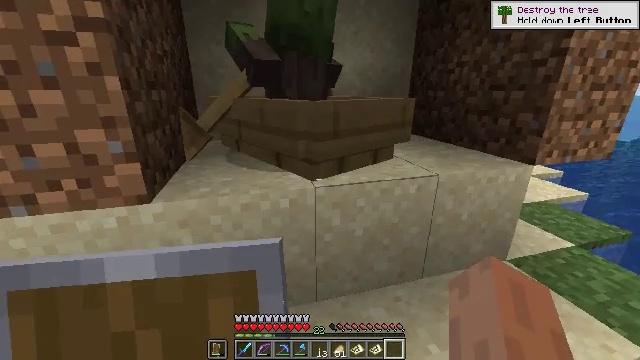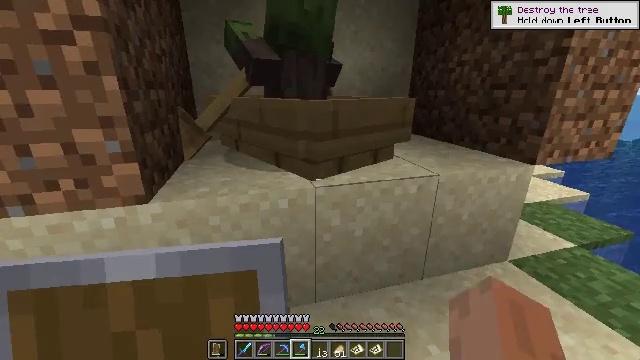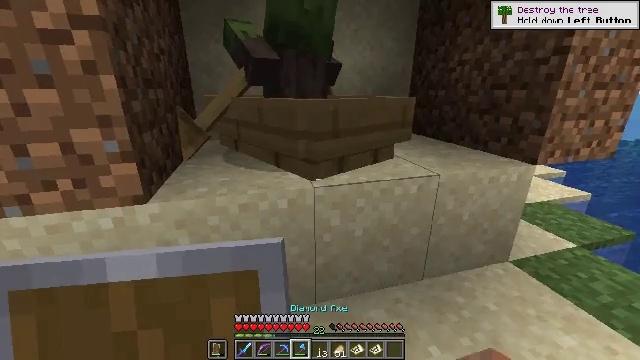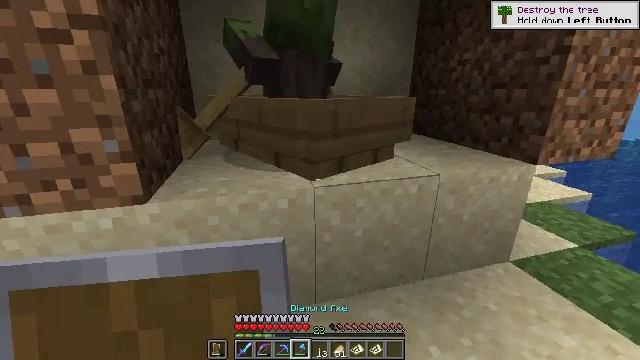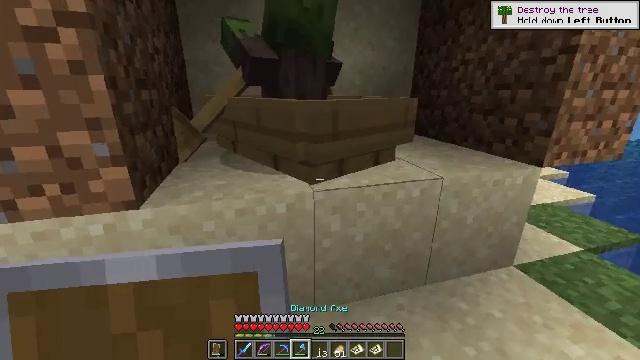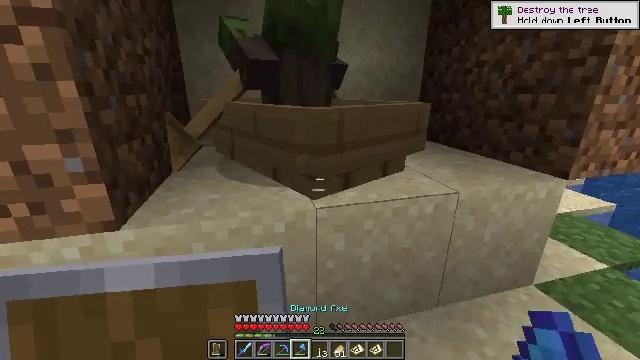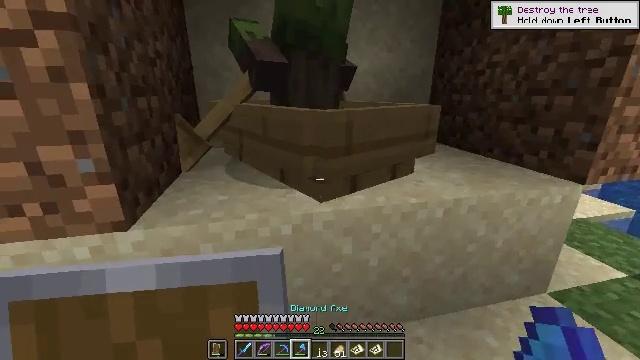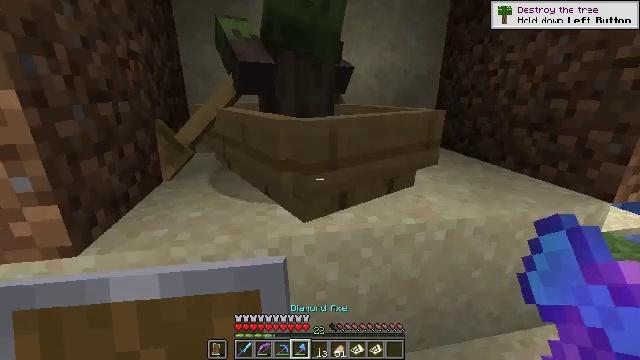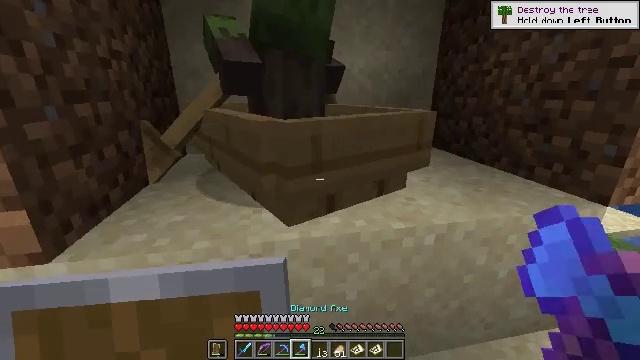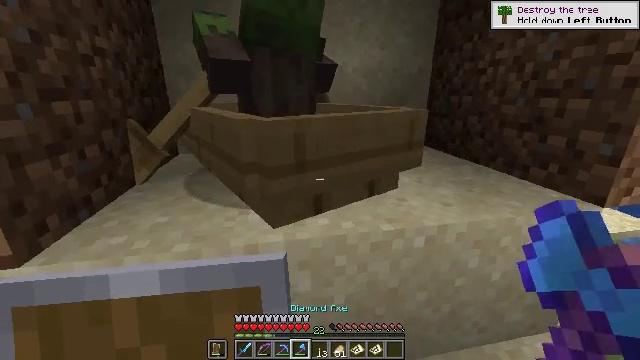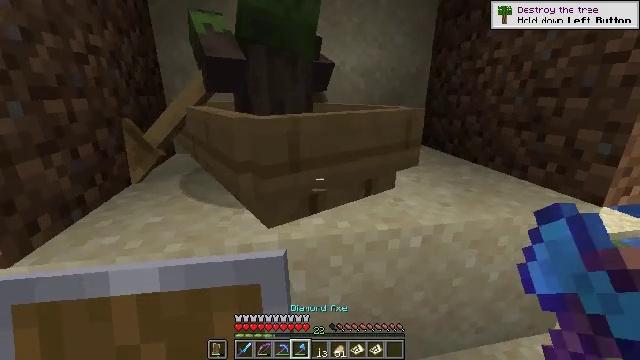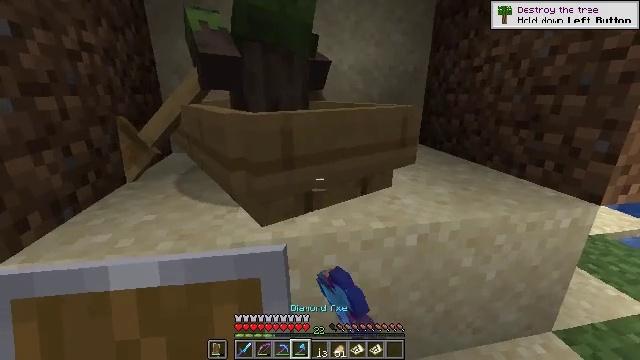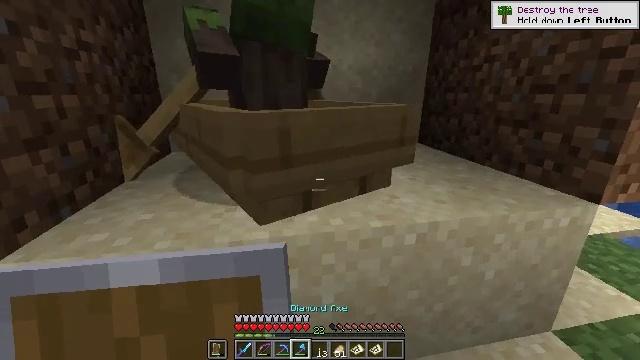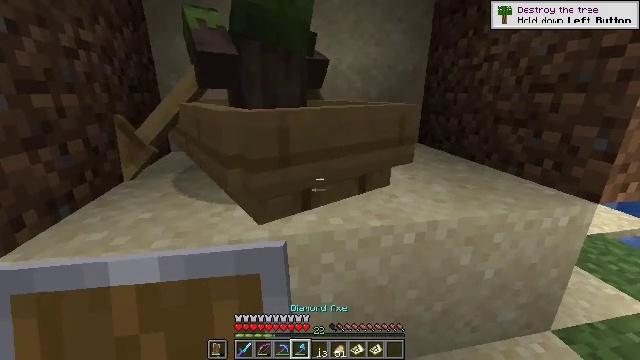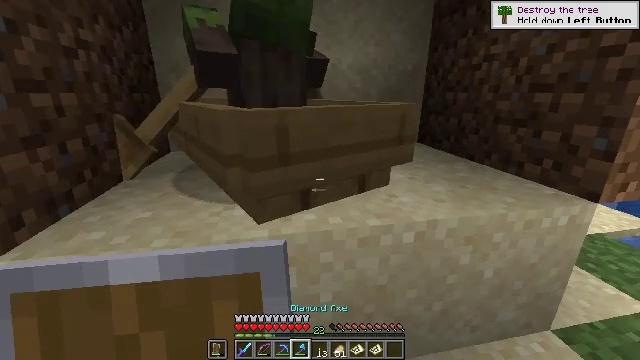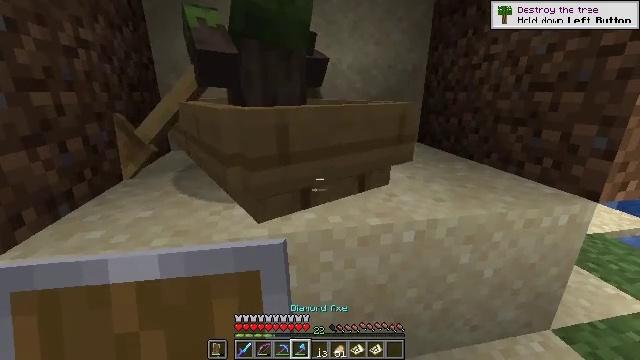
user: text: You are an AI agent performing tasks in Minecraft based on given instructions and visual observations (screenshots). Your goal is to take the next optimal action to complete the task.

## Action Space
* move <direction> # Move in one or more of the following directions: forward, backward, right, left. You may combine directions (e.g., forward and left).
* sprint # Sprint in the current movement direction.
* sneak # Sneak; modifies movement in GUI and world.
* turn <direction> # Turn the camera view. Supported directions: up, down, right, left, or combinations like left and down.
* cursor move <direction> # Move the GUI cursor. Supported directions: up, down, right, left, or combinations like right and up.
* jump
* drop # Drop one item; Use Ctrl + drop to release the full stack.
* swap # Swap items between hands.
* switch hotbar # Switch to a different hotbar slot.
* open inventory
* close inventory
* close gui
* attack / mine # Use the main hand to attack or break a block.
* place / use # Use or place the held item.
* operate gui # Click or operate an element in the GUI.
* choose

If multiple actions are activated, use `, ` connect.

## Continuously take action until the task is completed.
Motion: motion action
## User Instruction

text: Pick up the birch slab after breaking it.
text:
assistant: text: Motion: switch to hotbar 4
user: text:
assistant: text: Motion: switch to hotbar 4
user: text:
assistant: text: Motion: no_op
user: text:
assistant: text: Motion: move forward
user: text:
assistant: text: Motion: move forward
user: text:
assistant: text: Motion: move forward and move right, turn left
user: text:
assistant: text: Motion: move right, turn left
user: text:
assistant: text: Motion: no_op
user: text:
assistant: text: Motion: no_op
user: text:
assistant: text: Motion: attack / mine
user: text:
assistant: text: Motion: attack / mine
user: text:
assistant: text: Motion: no_op
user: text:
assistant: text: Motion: no_op
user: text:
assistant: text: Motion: no_op
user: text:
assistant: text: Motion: no_op
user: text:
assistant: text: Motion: no_op
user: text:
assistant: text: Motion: no_op
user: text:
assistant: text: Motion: no_op
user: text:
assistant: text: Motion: no_op
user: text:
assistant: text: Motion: no_op
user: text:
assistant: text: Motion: no_op
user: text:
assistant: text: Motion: no_op
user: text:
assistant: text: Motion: no_op
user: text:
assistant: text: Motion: no_op
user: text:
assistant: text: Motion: attack / mine
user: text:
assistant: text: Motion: attack / mine
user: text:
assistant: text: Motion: no_op
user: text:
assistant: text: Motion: no_op
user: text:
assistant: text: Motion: no_op
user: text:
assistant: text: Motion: no_op